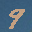
Label: 9